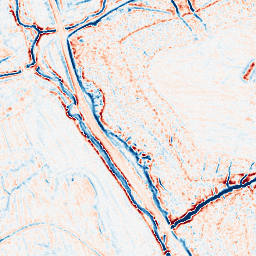
Category: edge_preserving
Decomposition family: bilateral
Decomposition parameters: d: 9
sigma_color: 75
sigma_space: 150
Upsampling method: edge_directed
Upsampling parameters: scale: 2
Upsampling scale: 2